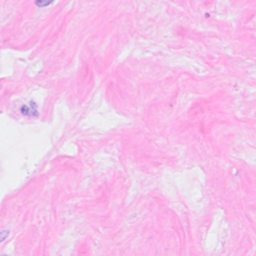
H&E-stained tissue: Breast